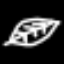
Label: leaf